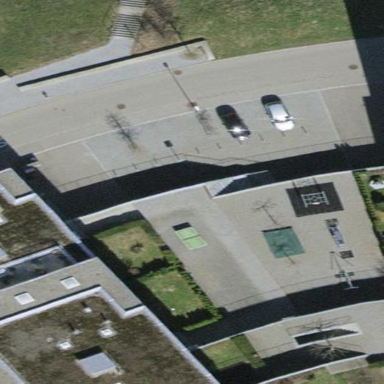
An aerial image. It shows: Playground area for leisure activities on the land.